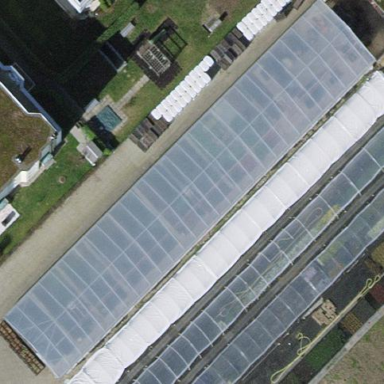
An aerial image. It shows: Greenhouse.